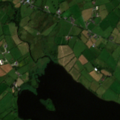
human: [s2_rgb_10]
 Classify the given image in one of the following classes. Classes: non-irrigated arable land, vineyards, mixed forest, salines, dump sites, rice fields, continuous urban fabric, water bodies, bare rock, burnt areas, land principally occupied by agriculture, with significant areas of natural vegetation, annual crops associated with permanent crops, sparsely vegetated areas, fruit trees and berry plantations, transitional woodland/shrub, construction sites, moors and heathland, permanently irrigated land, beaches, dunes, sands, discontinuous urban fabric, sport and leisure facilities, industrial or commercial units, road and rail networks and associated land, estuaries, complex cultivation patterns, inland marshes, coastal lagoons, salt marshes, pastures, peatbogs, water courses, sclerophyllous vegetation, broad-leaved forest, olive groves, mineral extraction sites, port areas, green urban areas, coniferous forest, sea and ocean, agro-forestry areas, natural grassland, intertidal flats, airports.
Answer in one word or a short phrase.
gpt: pastures, land principally occupied by agriculture, with significant areas of natural vegetation, water bodies